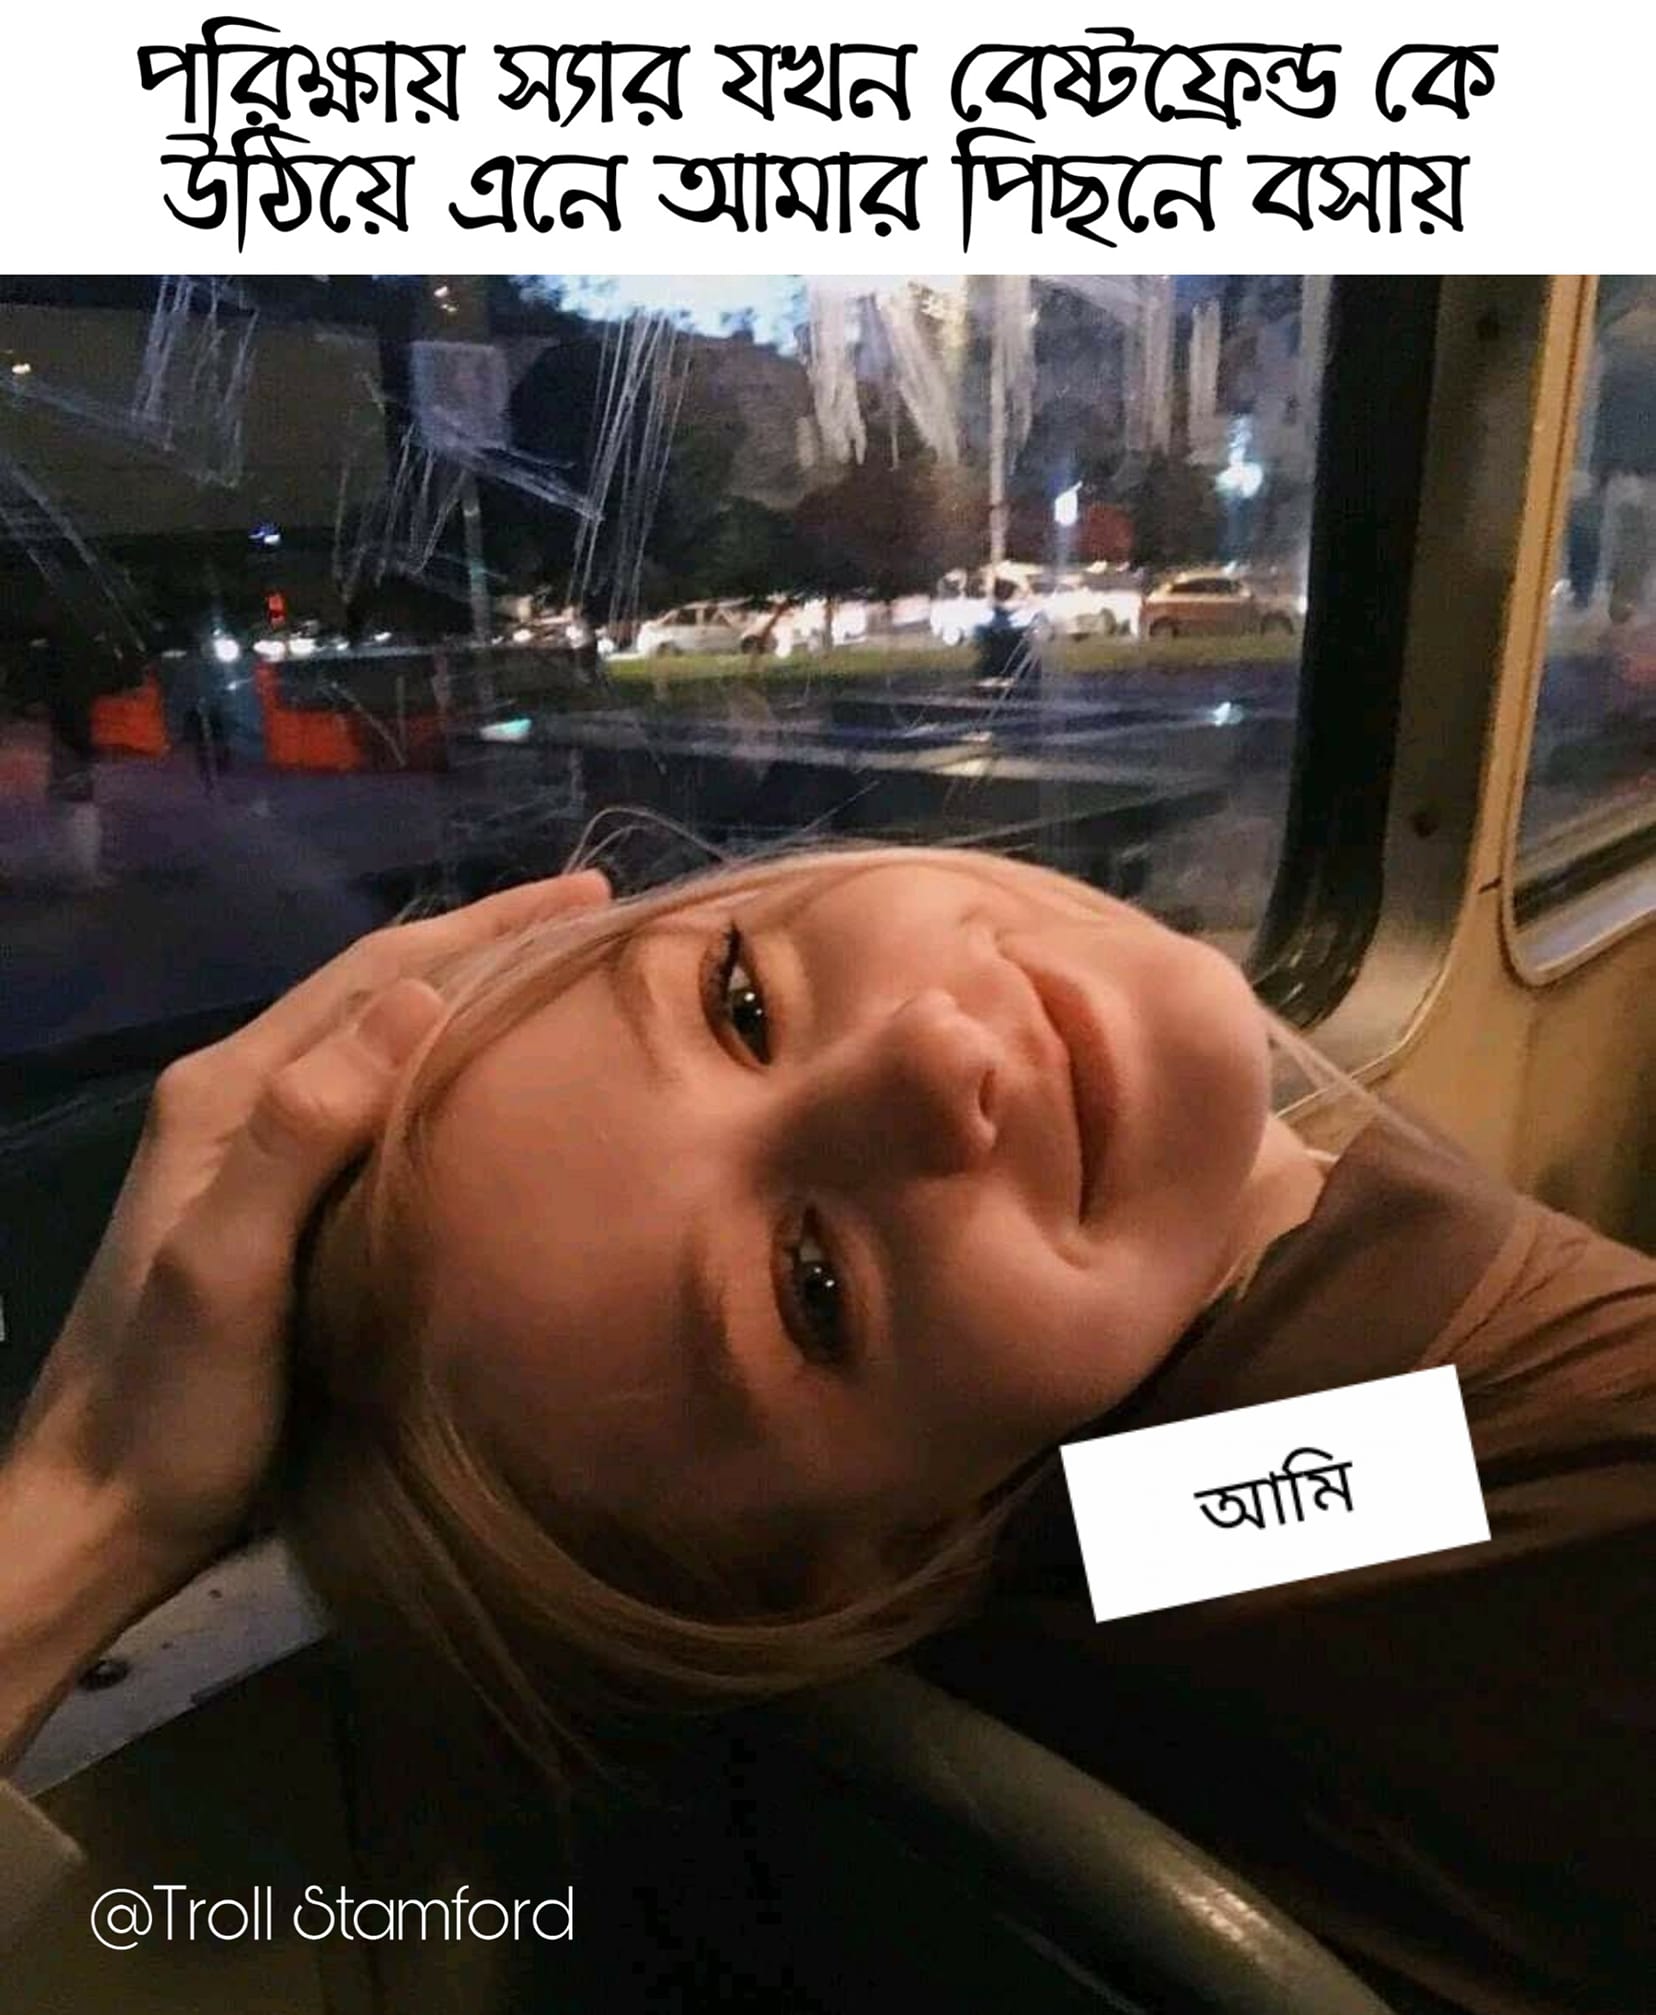
Caption: পরিক্ষায় স্যার যখন বেষ্টফ্রেন্ড কে উঠিয়ে এনে আমার পিছনে বসায়   আমি
Label: non-hate